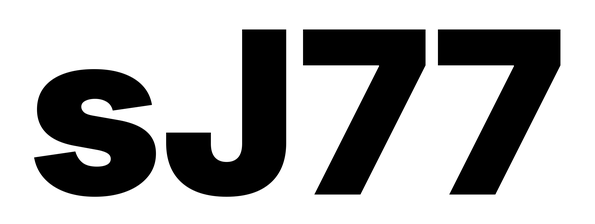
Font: Inter_Black